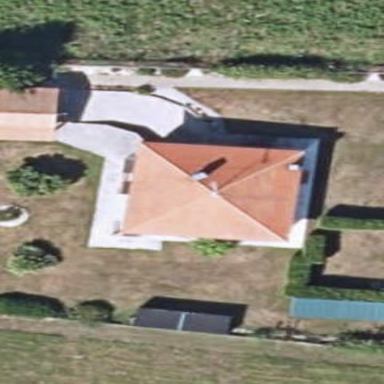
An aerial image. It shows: Simple and straightforward house.